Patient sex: F
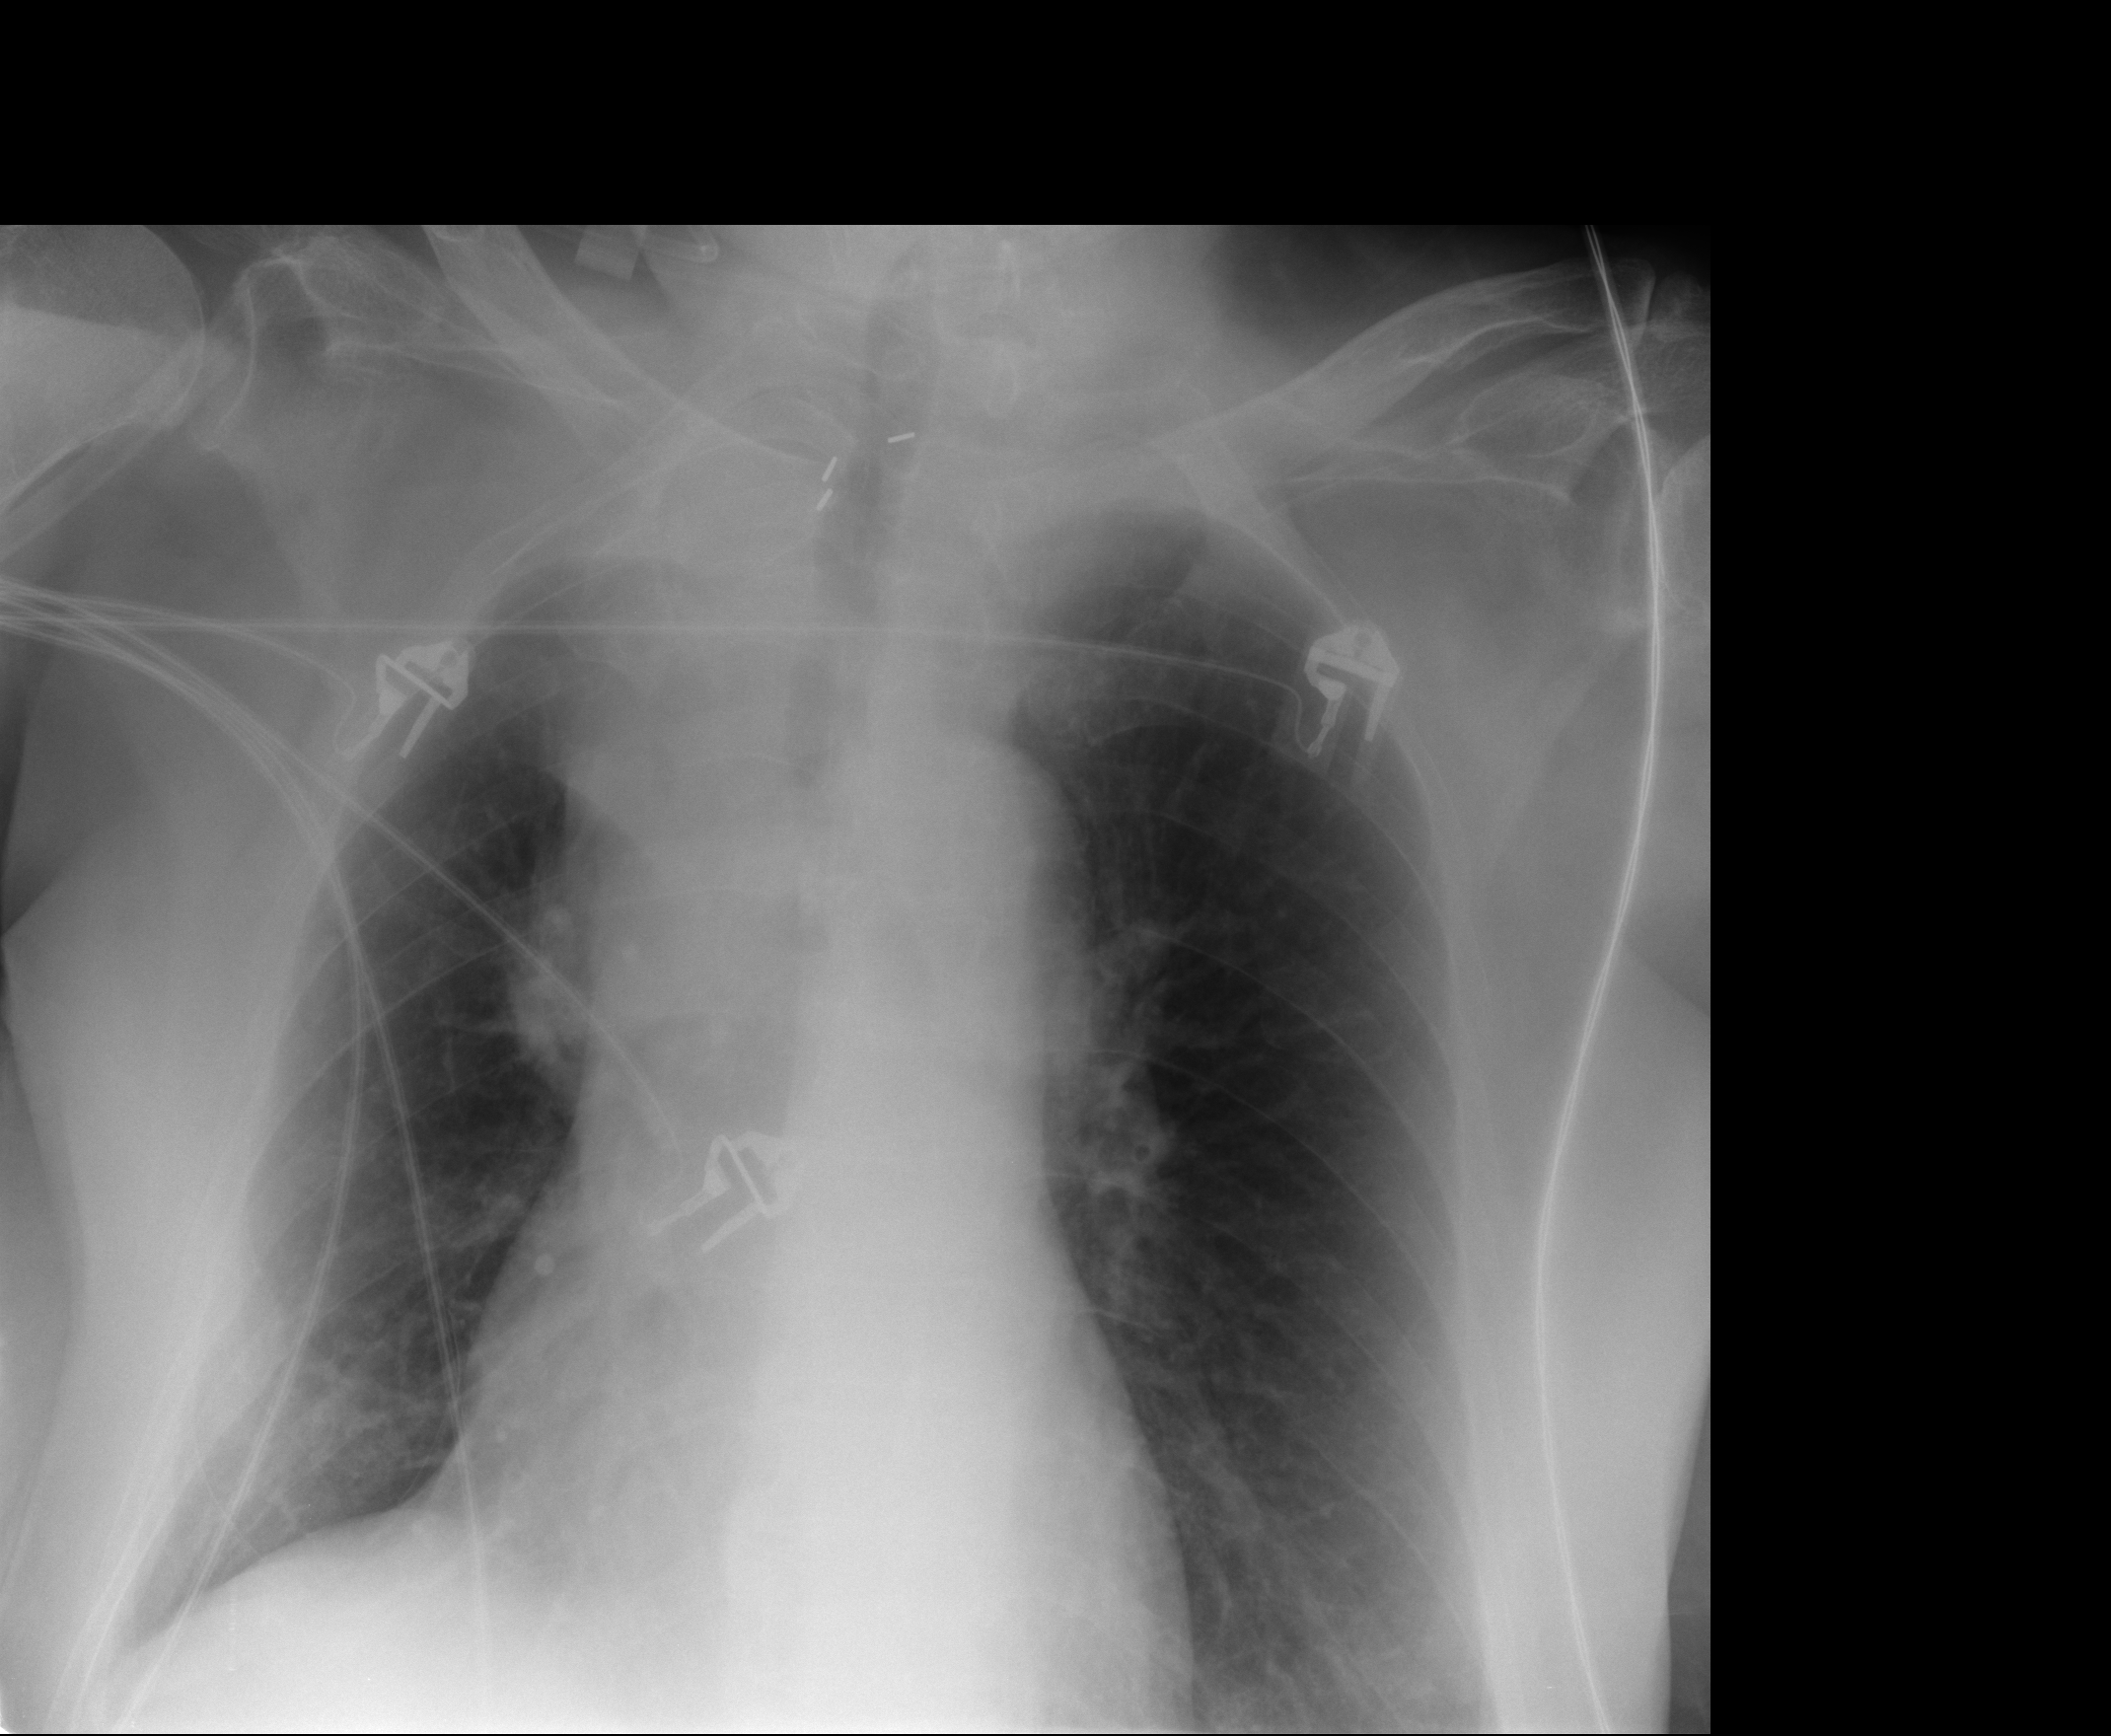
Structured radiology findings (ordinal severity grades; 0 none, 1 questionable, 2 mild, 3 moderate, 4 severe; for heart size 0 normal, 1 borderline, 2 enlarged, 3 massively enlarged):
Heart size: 1
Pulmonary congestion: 0
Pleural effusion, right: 0
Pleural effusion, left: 0
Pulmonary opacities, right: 0
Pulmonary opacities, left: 0
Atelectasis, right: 2
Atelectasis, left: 0